Interaction volume radius: 5 \u00c5
Interaction volume height: 20 \u00c5
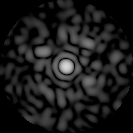
Disorder parameter: 0.836